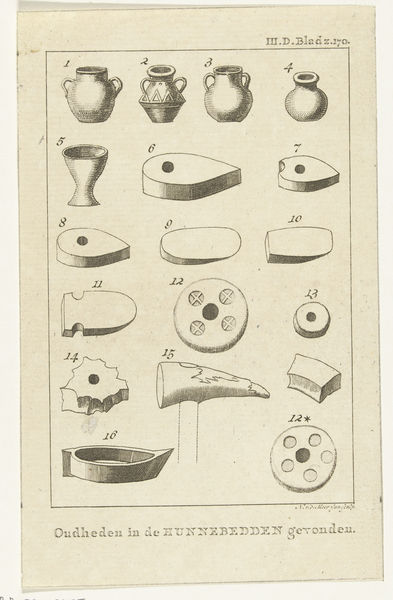
Titel: Oudheden gevonden in de hunebedden
Künstler: Noach van der (II) Meer
Standort: Amsterdam
Institution: Rijksmuseum
Schlagwörter: horn, henkel, krug, ton, schrift, papier, zahlen, metall, becher, scheiben, druck, löcher, werkzeug, hammer, gefäße, kannen, funde, archäologie, keil, lschrift, werkteug